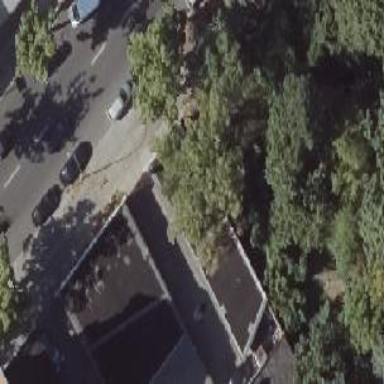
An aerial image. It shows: View of roof of building.